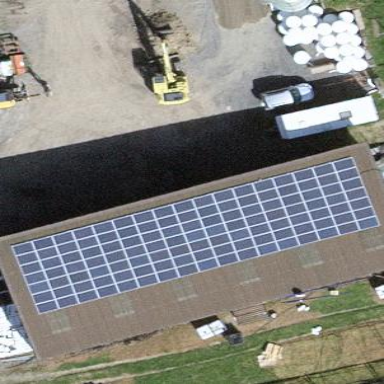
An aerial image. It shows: Solar power generator using photovoltaic panels.